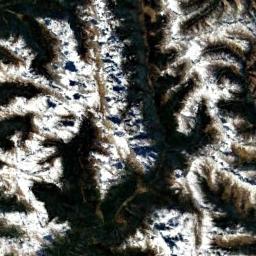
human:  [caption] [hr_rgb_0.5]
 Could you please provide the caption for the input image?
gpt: The snowberg is covered with glaciers and the snowberg consist of lots of ridges and valleys .

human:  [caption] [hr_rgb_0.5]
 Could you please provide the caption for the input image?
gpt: The snow berg is consist of bare land and white snow .

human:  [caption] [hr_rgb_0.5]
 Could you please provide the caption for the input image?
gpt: The white snow on the snow-capped mountains is veined .

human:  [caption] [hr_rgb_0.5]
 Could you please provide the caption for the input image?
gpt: There is a lot of snow on the snowberg .

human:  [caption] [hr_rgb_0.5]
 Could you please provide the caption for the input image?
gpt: There are much snow on the ridges of the snowbergs .